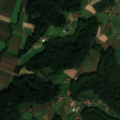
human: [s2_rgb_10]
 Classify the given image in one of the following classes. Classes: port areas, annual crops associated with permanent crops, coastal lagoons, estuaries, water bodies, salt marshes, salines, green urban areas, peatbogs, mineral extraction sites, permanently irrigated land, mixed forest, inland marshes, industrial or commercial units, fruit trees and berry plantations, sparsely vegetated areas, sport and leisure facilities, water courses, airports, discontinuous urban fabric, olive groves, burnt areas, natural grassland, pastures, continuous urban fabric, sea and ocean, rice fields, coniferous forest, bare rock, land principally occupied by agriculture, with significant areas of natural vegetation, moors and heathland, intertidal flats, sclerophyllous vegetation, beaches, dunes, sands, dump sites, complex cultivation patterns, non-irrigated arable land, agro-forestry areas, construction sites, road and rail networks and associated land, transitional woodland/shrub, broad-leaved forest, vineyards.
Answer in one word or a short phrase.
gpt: non-irrigated arable land, complex cultivation patterns, broad-leaved forest, mixed forest